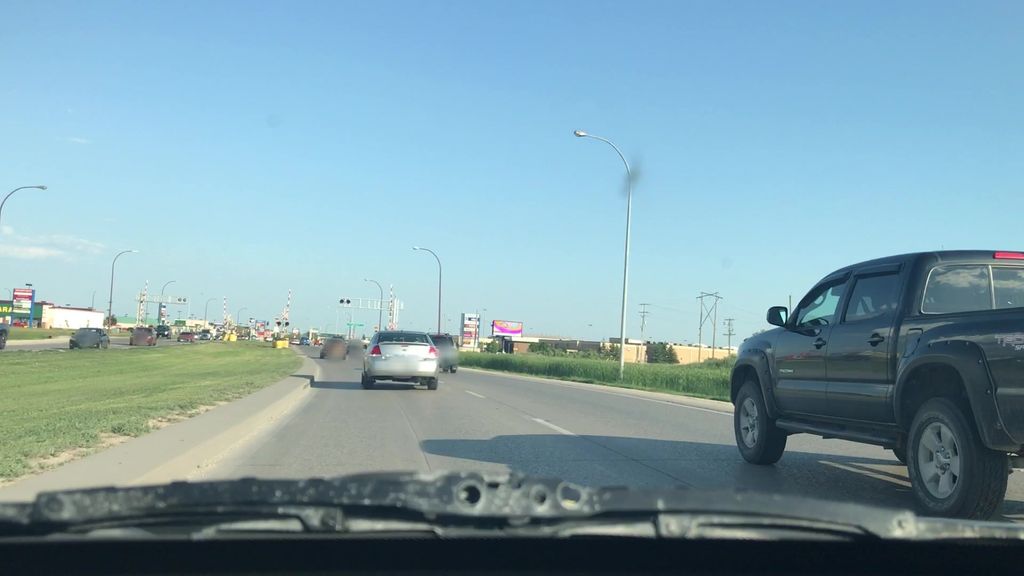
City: winnipeg